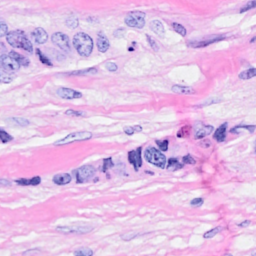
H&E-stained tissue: Breast